Field crop: maize
Growth stage: 2
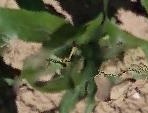
Species: maize